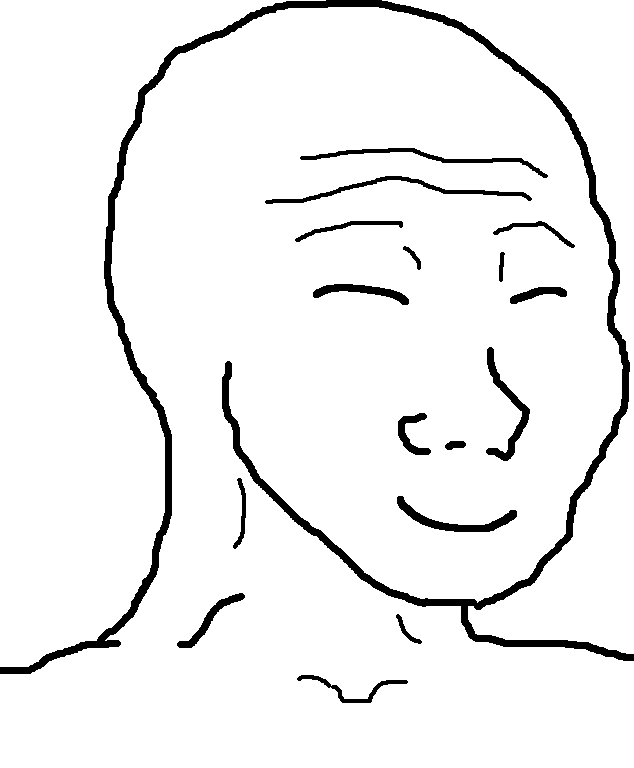
Label: 5_Bloomer